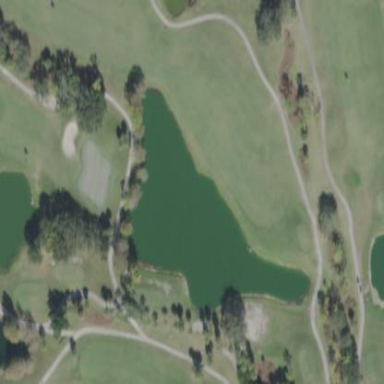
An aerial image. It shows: Scenic view of water hazard on golf course. The natural water feature adds beauty to the landscape.